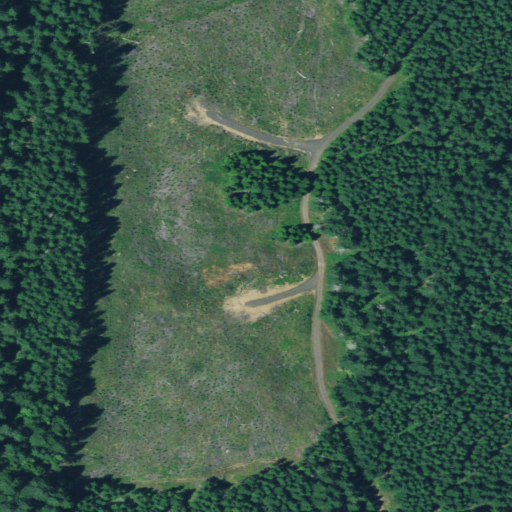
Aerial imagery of plain(s) in Oregon named Rice Flat containing shrub and evergreen forest